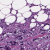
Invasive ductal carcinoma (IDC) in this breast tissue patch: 0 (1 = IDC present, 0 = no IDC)